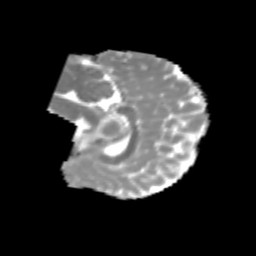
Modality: MD
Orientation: sagittal
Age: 8
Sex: male
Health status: healthy